Interaction volume radius: 5 \u00c5
Interaction volume height: 15 \u00c5
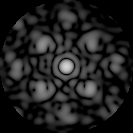
Disorder parameter: 0.5046